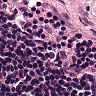
Metastatic tissue present: no